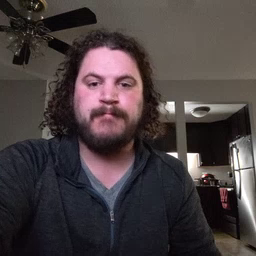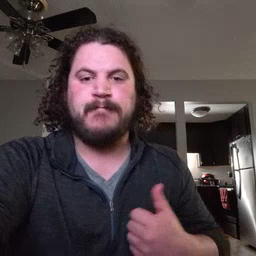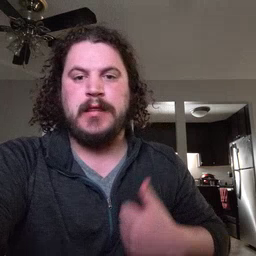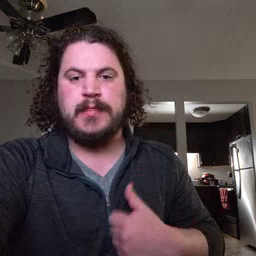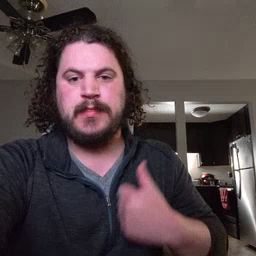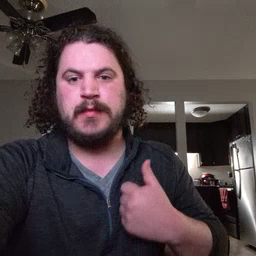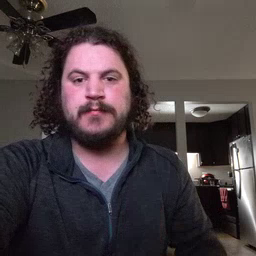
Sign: bath